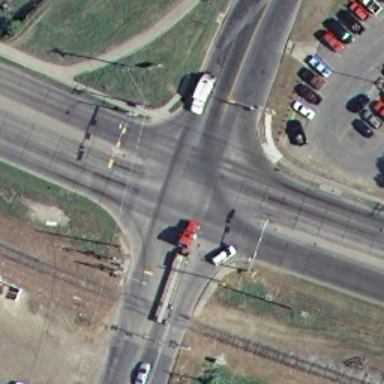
An intersection with no cars or pedestrians .